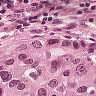
Metastatic tissue present: yes